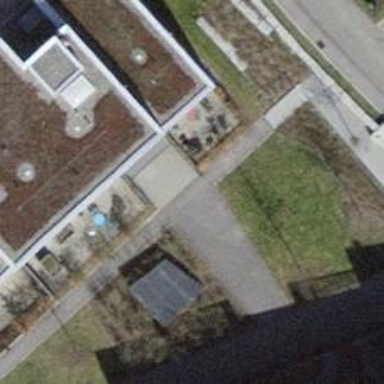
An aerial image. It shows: Sidewalk along the footway.